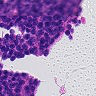
Metastatic tissue present: no